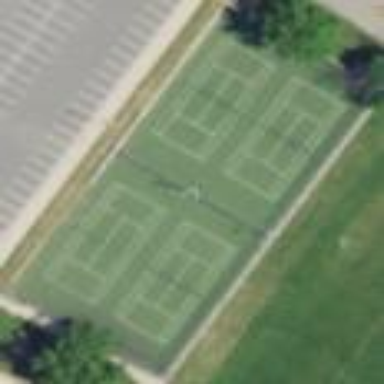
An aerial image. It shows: Tennis court in leisure pitch.